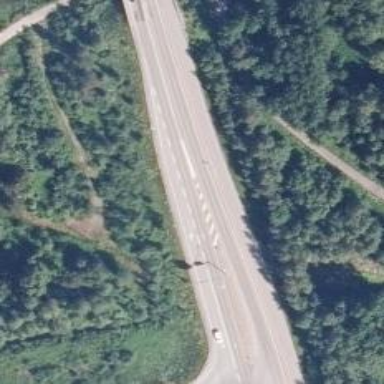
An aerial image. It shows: Trunk highway.